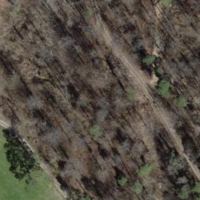
EUNIS habitat code: 41
Species observed at this site:
Geranium robertianum
Melittis melissophyllum